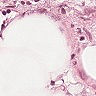
Metastatic tissue present: no